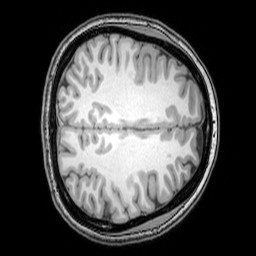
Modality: T1w
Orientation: axial
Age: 22
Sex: female
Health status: healthy
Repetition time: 0.081 s
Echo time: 0.037 s